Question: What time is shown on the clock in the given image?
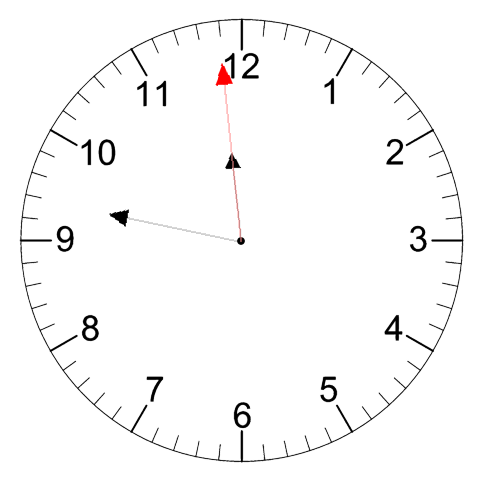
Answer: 11:46:59